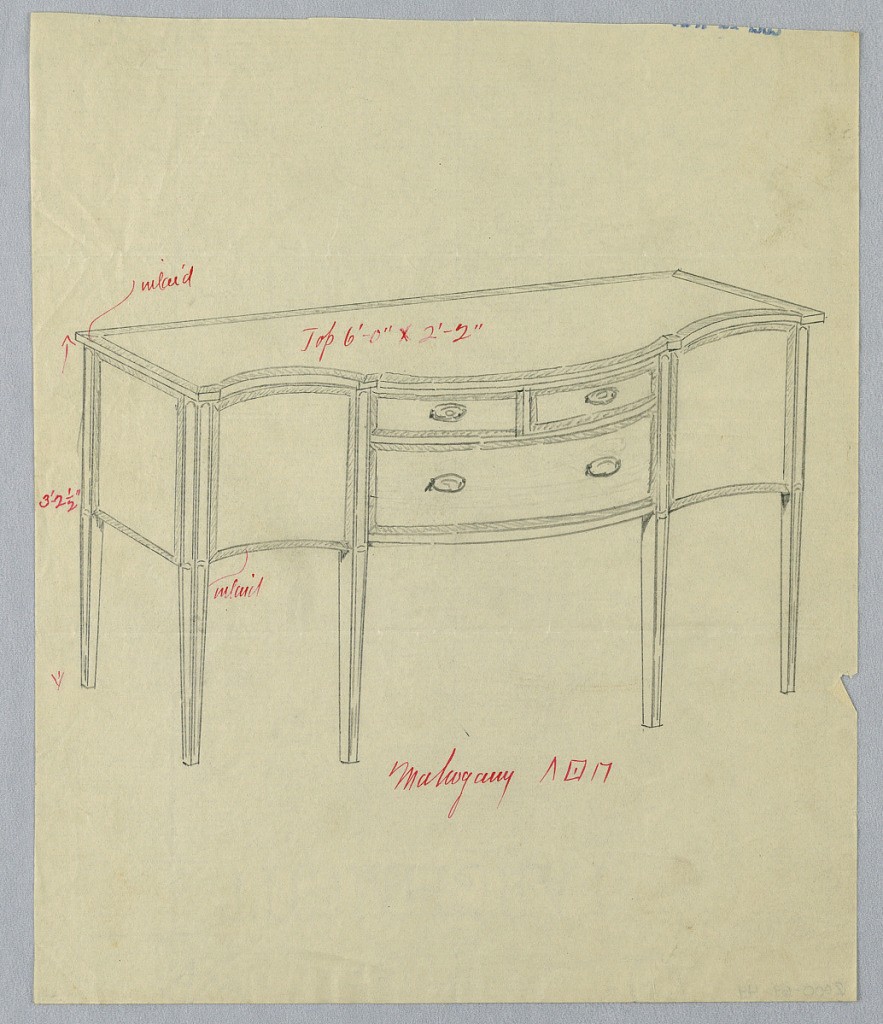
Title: Design for Sideboard with Serpentine Front and Three Drawers
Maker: A.N. Davenport Co.
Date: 1900–05
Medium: Graphite and pen and red ink on thin cream paper
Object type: Drawing
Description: Oblong sideboard with 6 straight tapering legs; tri-partite serpentine front has 3 drawers arranged in 2 rows at center, flanked by 2 doors.